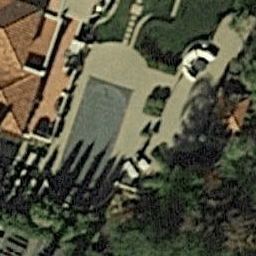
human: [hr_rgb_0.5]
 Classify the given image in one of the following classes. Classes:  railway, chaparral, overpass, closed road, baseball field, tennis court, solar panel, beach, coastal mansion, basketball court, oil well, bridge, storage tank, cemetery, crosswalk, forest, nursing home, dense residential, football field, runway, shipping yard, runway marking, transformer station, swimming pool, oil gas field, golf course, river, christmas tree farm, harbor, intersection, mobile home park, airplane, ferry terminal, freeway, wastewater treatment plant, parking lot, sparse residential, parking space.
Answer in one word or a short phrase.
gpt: swimming pool